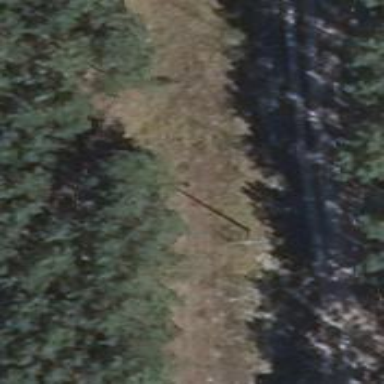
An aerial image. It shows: Minor power line.